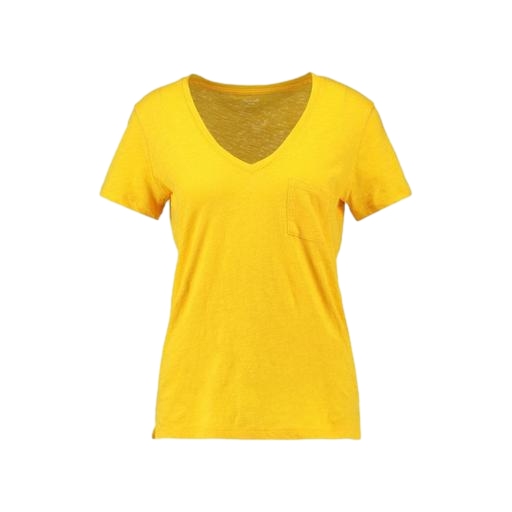
yellow chest pocket v-neck tee, yellow tee, yellow scoop tee, white background